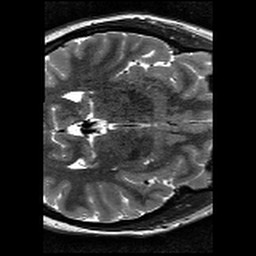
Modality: T2w
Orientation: axial